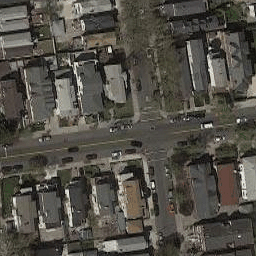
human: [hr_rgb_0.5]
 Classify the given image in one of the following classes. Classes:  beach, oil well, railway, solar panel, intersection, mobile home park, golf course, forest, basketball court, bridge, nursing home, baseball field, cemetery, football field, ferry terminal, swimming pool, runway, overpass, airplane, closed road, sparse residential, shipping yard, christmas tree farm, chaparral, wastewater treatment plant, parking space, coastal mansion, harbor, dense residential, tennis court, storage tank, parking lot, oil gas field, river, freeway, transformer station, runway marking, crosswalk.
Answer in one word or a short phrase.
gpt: intersection